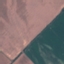
Land use / land cover: AnnualCrop